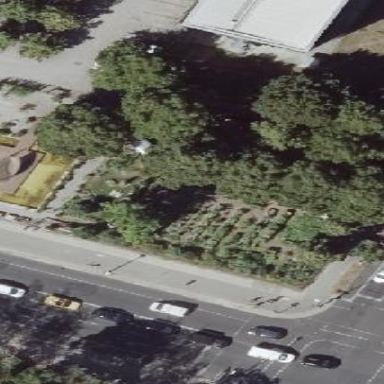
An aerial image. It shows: Community garden providing leisure land.